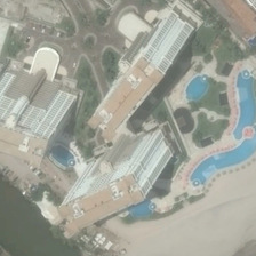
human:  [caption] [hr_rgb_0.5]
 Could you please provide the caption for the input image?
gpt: There are all kinds of houses in the resort.

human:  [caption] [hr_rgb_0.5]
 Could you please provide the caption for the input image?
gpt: There are many houses with different styles in the resort.

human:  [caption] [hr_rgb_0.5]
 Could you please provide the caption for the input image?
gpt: There are many different styles of houses in the resort.

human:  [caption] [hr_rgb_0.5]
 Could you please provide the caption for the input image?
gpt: There are a lot of different houses with STRAILES in the resort.

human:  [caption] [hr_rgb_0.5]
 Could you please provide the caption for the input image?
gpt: There are many styles of houses in the resort.